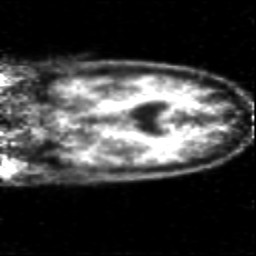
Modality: PET
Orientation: coronal
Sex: male
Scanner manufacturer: siemens